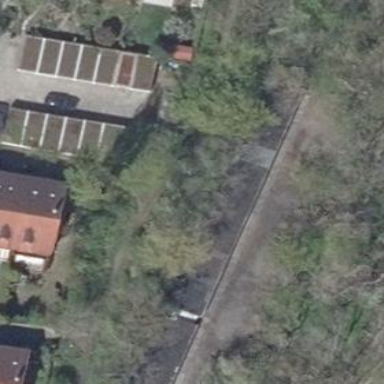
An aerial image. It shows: Garage.